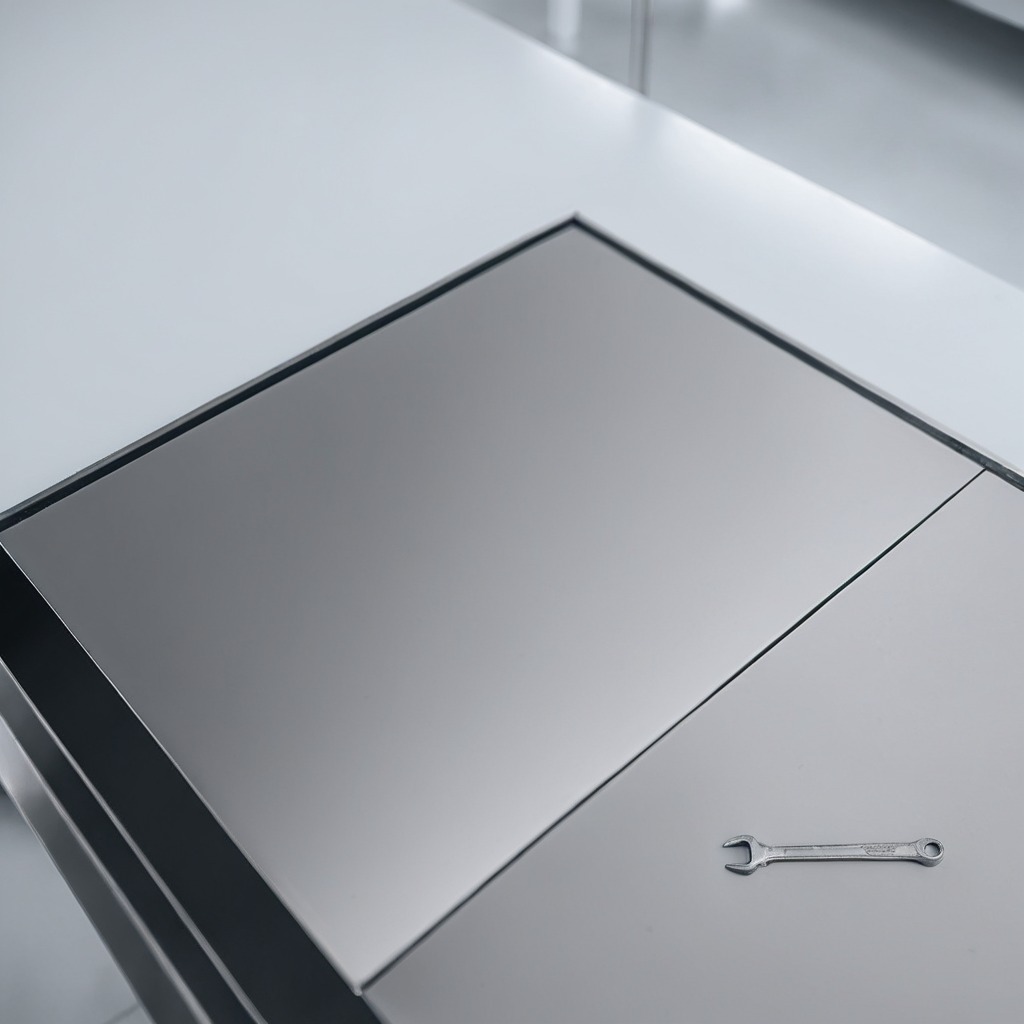
A wrench is lying on a stainless steel table in a high-end prototyping lab.